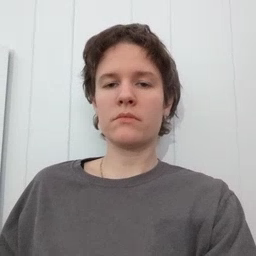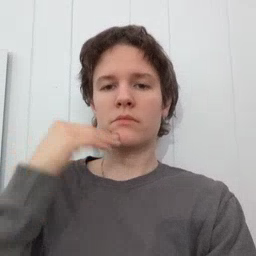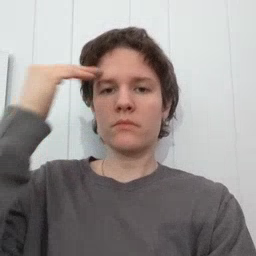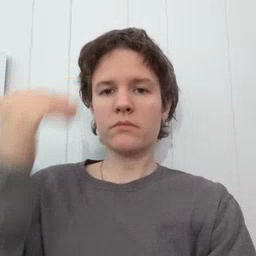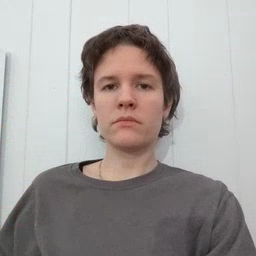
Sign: head